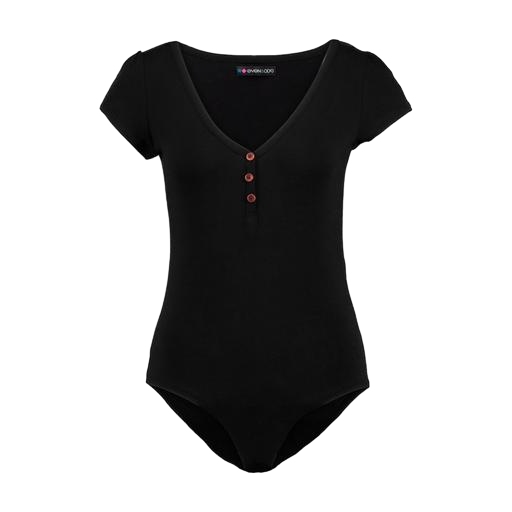
black plunge bodysuit, black nly half button shirt, short sleeves black design buttons, white background